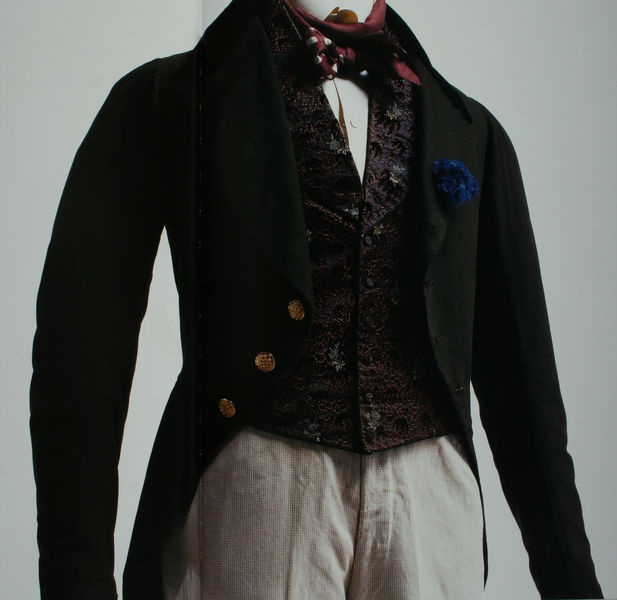
Titel: Herrenensemble
Standort: Kyoto (Japan)
Institution: Kyoto Costume Institute
Schlagwörter: blau, dunkel, gemälde, kopf, mann, weiß, landschaft, menschen, blume, braun, elegant, frau, hell, schwarz, zeichnung, blüte, rot, schal, tuch, mode, muster, schleife, anzug, hemd, hose, jacke, arme, gesicht, kragen, leinen, samt, ärmel, hals, herr, portrait, bestickt, gold, mantel, stickerei, knopf, seide, reiter, schrift, lila, violett, frack, detail, knopfloch, büste, halstuch, floral, streifen, glänzend, metall, knöpfe, fliege, gehrock, revers, weste, foto, punkte, druck, uniform, manschette, nelke, brokat, schlips, veste, männlich, knopfreihe, einstecktuch, binder, stoffhose, binden, mint, kornblume, textil, revert, tailliert, bund, blaue, kyoto, nichts, goldknöpfe, sommerhose, sommeranzug, herrenjacke, osaka, einsteckblume, leinenhose, unterjacke, braunm